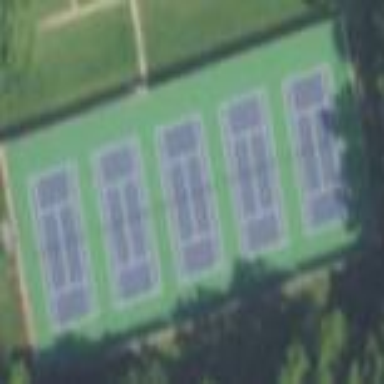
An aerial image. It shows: Tennis court on pitch designated for leisure land.